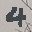
Label: 4